Question: I am using Xcode 6.3.1 and surprisingly two of the projects i created with it does not have any provisioning profile option under the build settings. All the other projects i created have this option. The deployment target is also ios 8.3

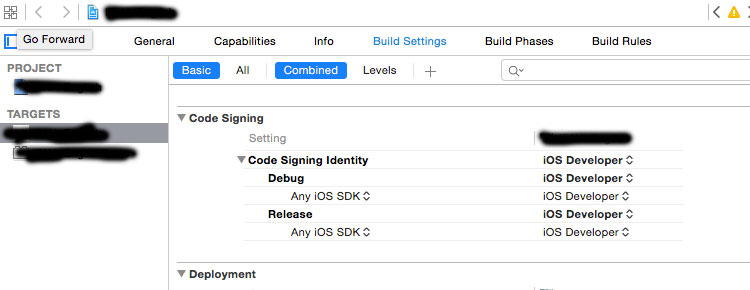
Answer: Try changing the toggle from "Basic" to "All" in the bar to the left of the search input box. I'm not sure how you are getting the view that you have, but If you change it to "All", you should see every option and hopefully it will show up.